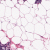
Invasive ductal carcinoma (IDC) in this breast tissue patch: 0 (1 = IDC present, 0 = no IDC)